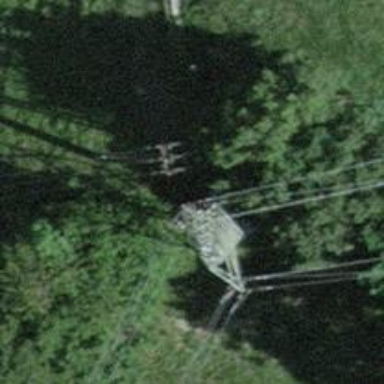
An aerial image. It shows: Power tower.